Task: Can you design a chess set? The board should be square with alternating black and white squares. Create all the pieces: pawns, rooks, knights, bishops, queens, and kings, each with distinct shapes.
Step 1739:
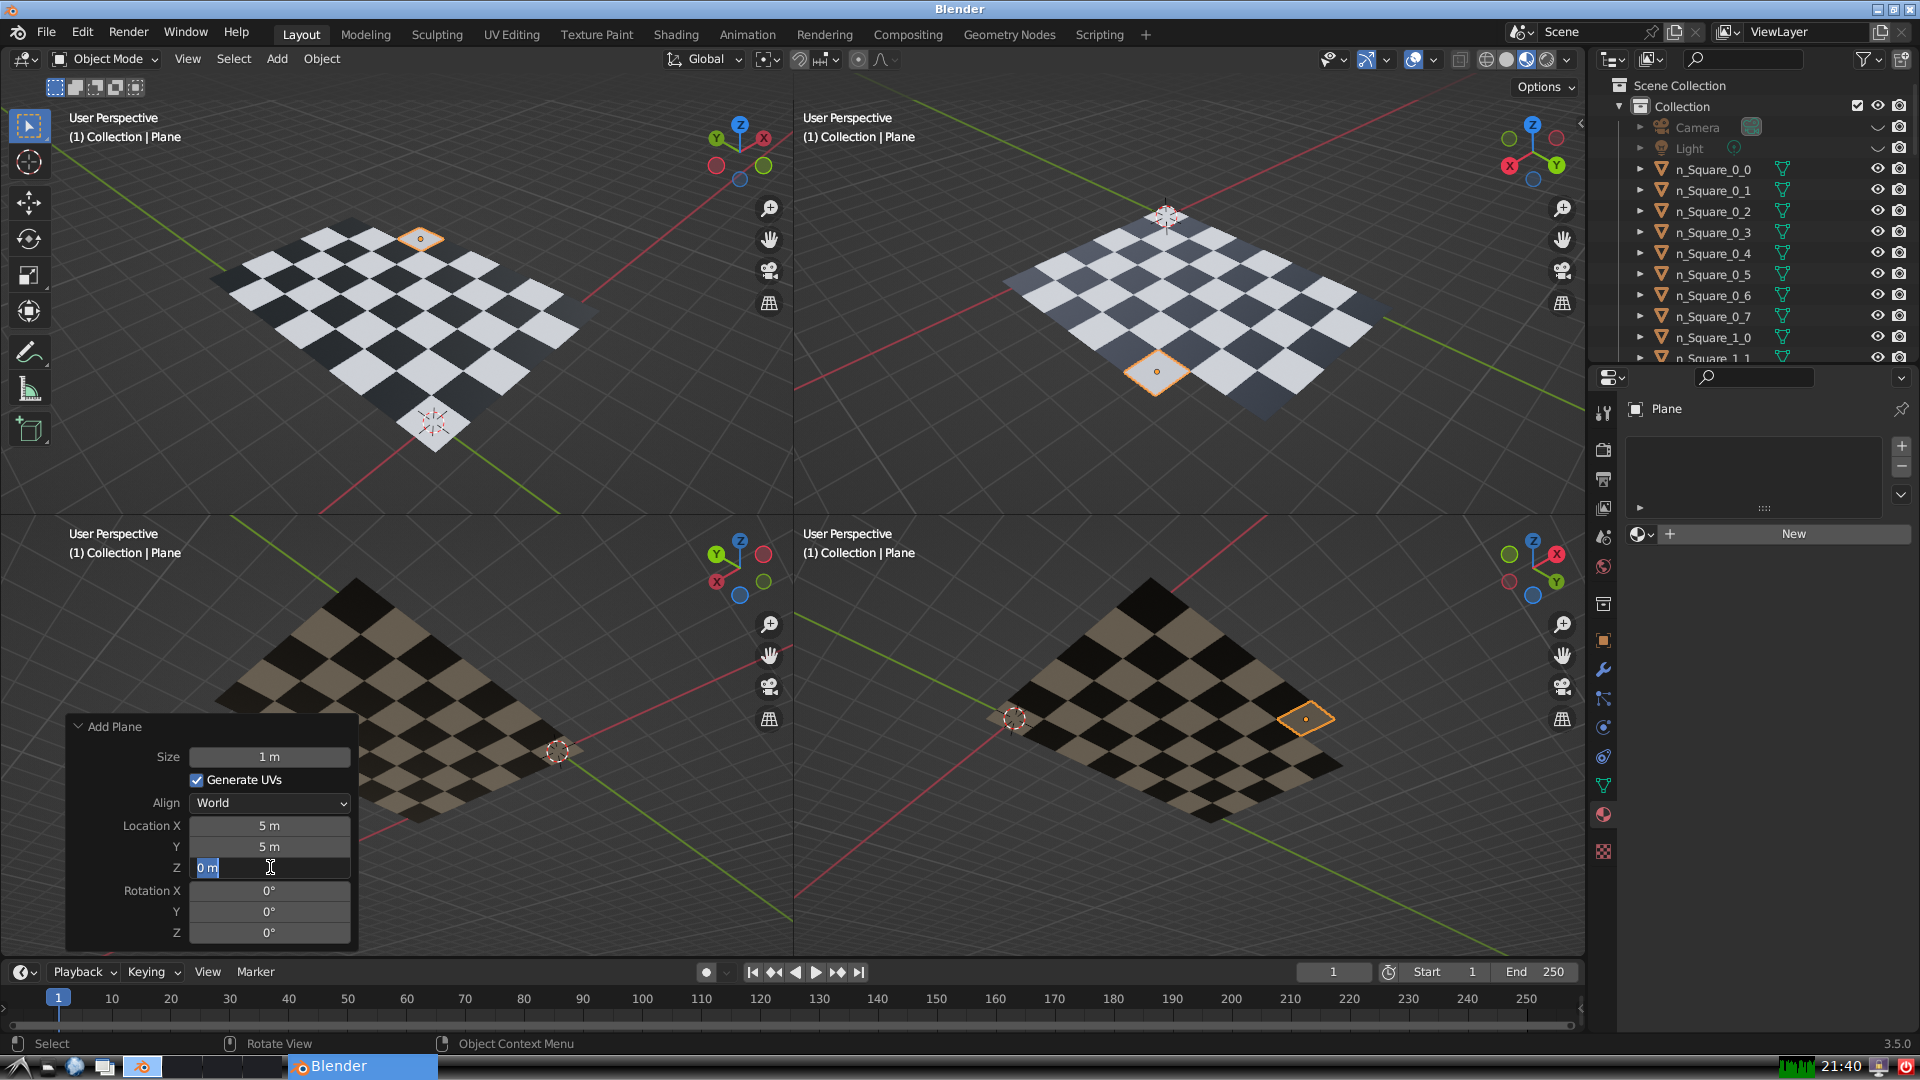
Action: input_text: 0.0